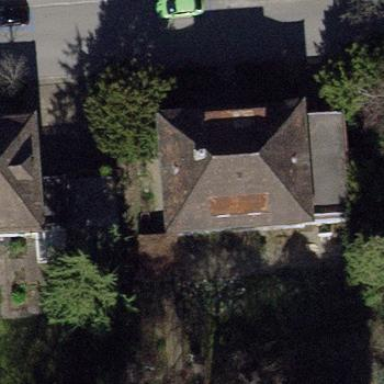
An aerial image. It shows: Detached building with tiled roof.